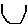
Label: hexagon